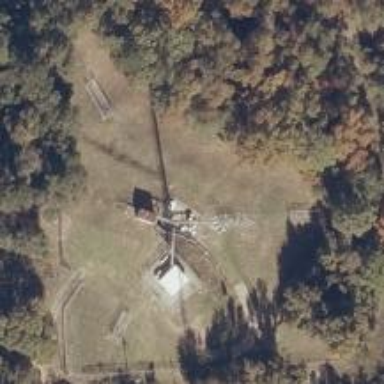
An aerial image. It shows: Communication mast tower.